Interaction volume radius: 5 \u00c5
Interaction volume height: 20 \u00c5
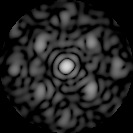
Disorder parameter: 0.5168